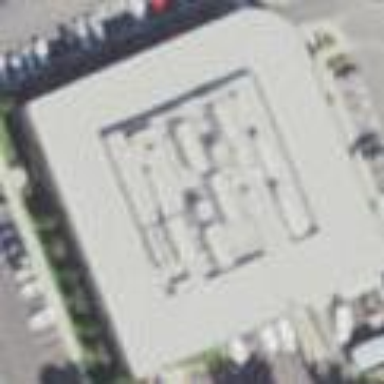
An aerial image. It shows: Clinic building providing healthcare services.